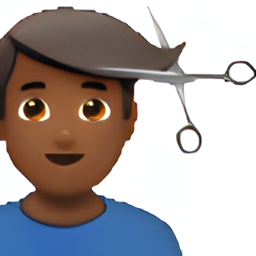
Name: man getting haircut type 5
Emoji: 💇🏾‍♂️
Group: People & Body
Sub-group: person-activity